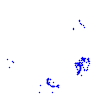
Particle: proton